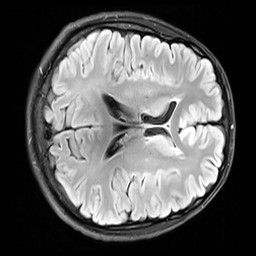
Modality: FLAIR
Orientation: axial
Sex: male
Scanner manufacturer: siemens
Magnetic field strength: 3 T
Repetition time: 10 s
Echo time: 0.09 s